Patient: sex F, age 75
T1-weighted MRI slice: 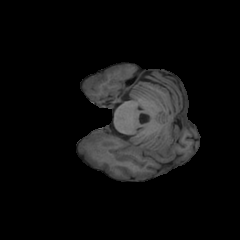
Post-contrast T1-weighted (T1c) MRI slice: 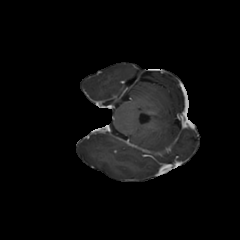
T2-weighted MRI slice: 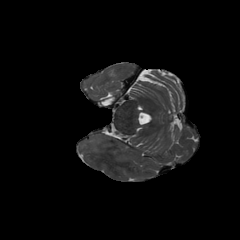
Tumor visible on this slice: yes
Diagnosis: Glioblastoma, IDH-wildtype
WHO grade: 4